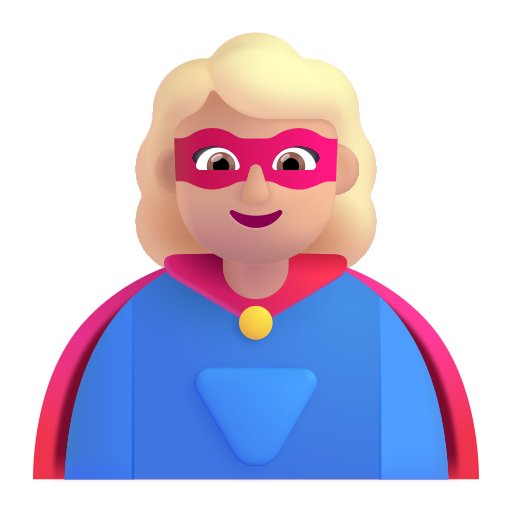
woman superhero color  light